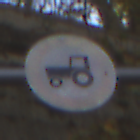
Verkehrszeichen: VerbotKraftfahrzeugeZuegeNichtSchneller25
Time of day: MorningAfternoon
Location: Outdoor (Suburban)
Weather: PartlyCloudy
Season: NotSpecified
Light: Natural